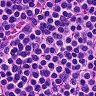
Metastatic tissue present: no